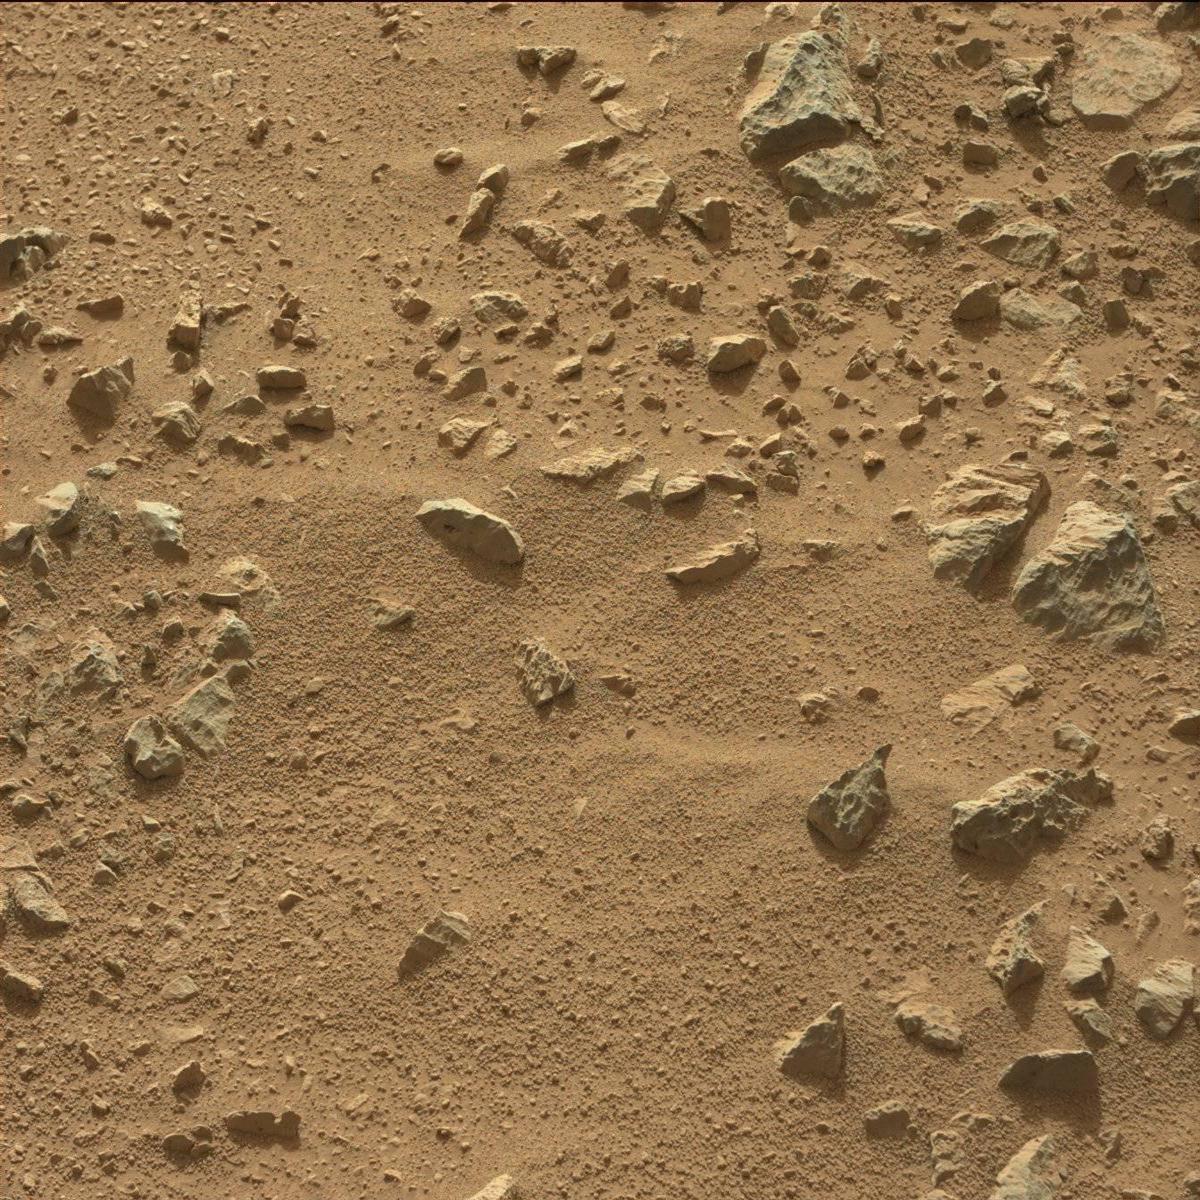
Terrain classes present: Bedrock, Rock, Sand / Soil